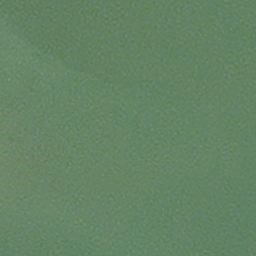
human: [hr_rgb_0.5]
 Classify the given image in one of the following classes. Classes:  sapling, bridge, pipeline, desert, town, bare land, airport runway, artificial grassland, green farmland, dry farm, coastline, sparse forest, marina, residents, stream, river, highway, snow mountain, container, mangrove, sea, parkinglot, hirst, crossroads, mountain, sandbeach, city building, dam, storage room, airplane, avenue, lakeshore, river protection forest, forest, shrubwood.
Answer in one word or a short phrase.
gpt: sea